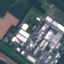
Land use / land cover class: Industrial